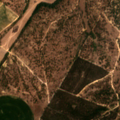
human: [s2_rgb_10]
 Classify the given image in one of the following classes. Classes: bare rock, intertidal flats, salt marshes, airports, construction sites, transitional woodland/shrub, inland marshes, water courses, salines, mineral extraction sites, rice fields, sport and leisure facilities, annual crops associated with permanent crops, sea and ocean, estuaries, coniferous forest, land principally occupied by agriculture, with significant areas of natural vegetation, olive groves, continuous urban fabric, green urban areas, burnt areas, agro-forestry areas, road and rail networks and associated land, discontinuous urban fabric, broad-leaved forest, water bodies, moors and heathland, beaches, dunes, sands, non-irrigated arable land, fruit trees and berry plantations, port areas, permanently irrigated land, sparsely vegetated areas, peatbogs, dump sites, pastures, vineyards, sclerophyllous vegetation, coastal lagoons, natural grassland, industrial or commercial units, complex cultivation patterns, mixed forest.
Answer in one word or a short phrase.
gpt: permanently irrigated land, vineyards, complex cultivation patterns, agro-forestry areas, broad-leaved forest, transitional woodland/shrub